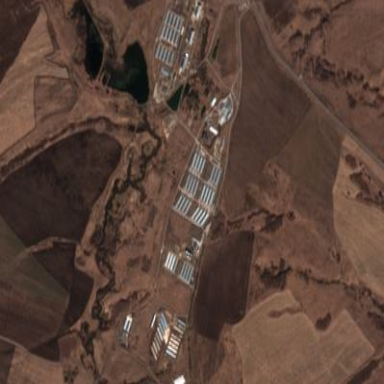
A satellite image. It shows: Industrial area used for poultry farming.